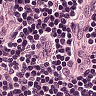
Metastatic tissue present: no